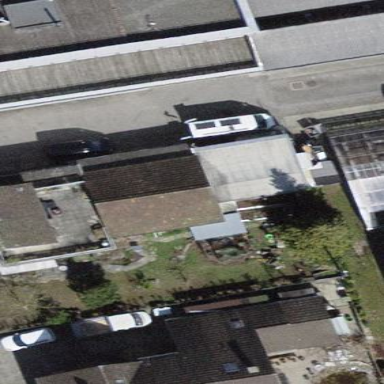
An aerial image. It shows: Building with tile roof.